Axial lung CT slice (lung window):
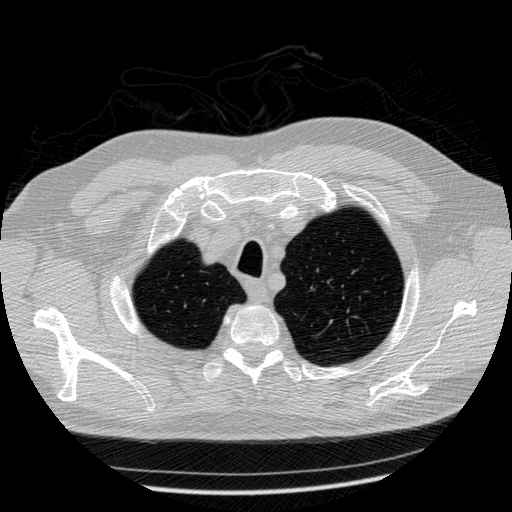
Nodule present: no